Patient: sex M, age 65
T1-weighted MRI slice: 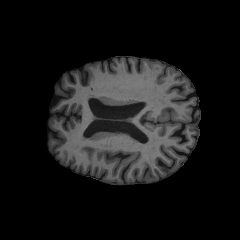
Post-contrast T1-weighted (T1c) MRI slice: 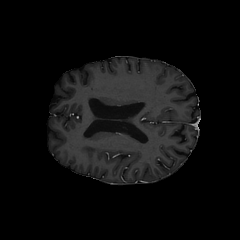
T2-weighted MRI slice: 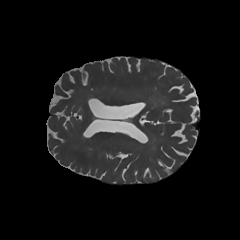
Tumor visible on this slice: no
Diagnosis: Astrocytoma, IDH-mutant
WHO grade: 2